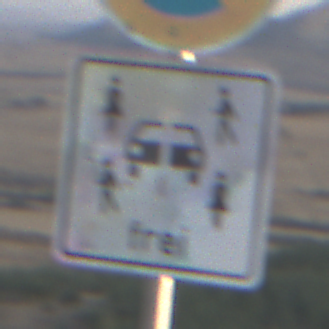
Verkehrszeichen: CarsharingfahrzeugeFrei
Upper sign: EingeschraenktesHalteverbot
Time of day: SunriseSunset
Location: Outdoor (Nature)
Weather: PartlyCloudy
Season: NotSpecified
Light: Natural